Question: After performing XORs and converting from Hex to string, I was expecting the hex value "89" to display as "%0", but instead Eclipse shows "?". While debugging, the character is actually blank. Why?
1. I have the string "r" which I convert to hex => "72".
2. I then XOR the "72" with "FB" (u) => "89".
3. I then convert "89" to string using this function: public static String HexToString(String hex){
StringBuilder sb = new StringBuilder();
StringBuilder temp = new StringBuilder();
for( int i=0; i<hex.length()-1; i+=2 ){
//grab the hex in pairs
String output = hex.substring(i, (i + 2));
//convert hex to decimal
int decimal = Integer.parseInt(output, 16);
//convert the decimal to character
sb.append((char)decimal);
temp.append(decimal);
}
System.out.println("Decimal : " + temp.toString());
return sb.toString();
}
After printing the result to the console, I'm seeing "?" instead of "%0". What is wrong?
Edit:
Here is a screenshot showing the value of decimal and the debug value of (char)decimal.

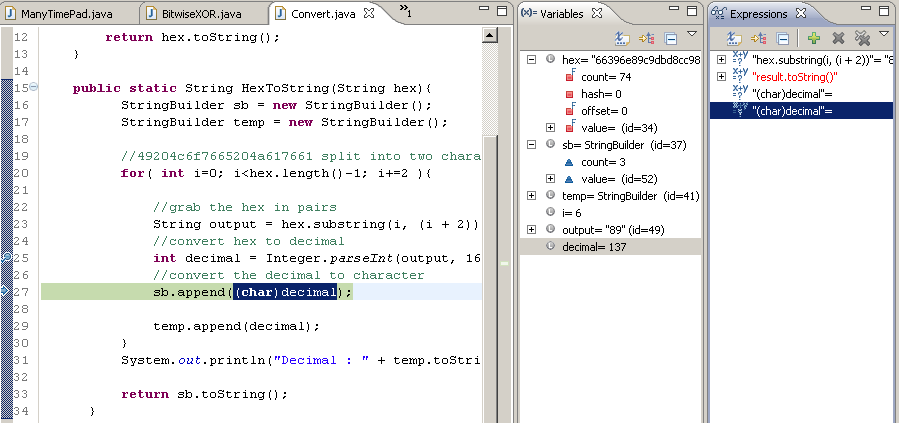
Answer: First off, Java is fully Unicode internally (though not the latest version of Unicode, for complex reasons that don't matter here). 89 hex would be '%0' which is an extended control character (Character Tabulation With Justification), just as it is in the character set <URL>.
The moral of this story is that and you need to be very careful with charsets when working in this area. (Or you should use a fully Unicode system, where these problems largely go away, though at a cost of characters being much more complex entities than before.)